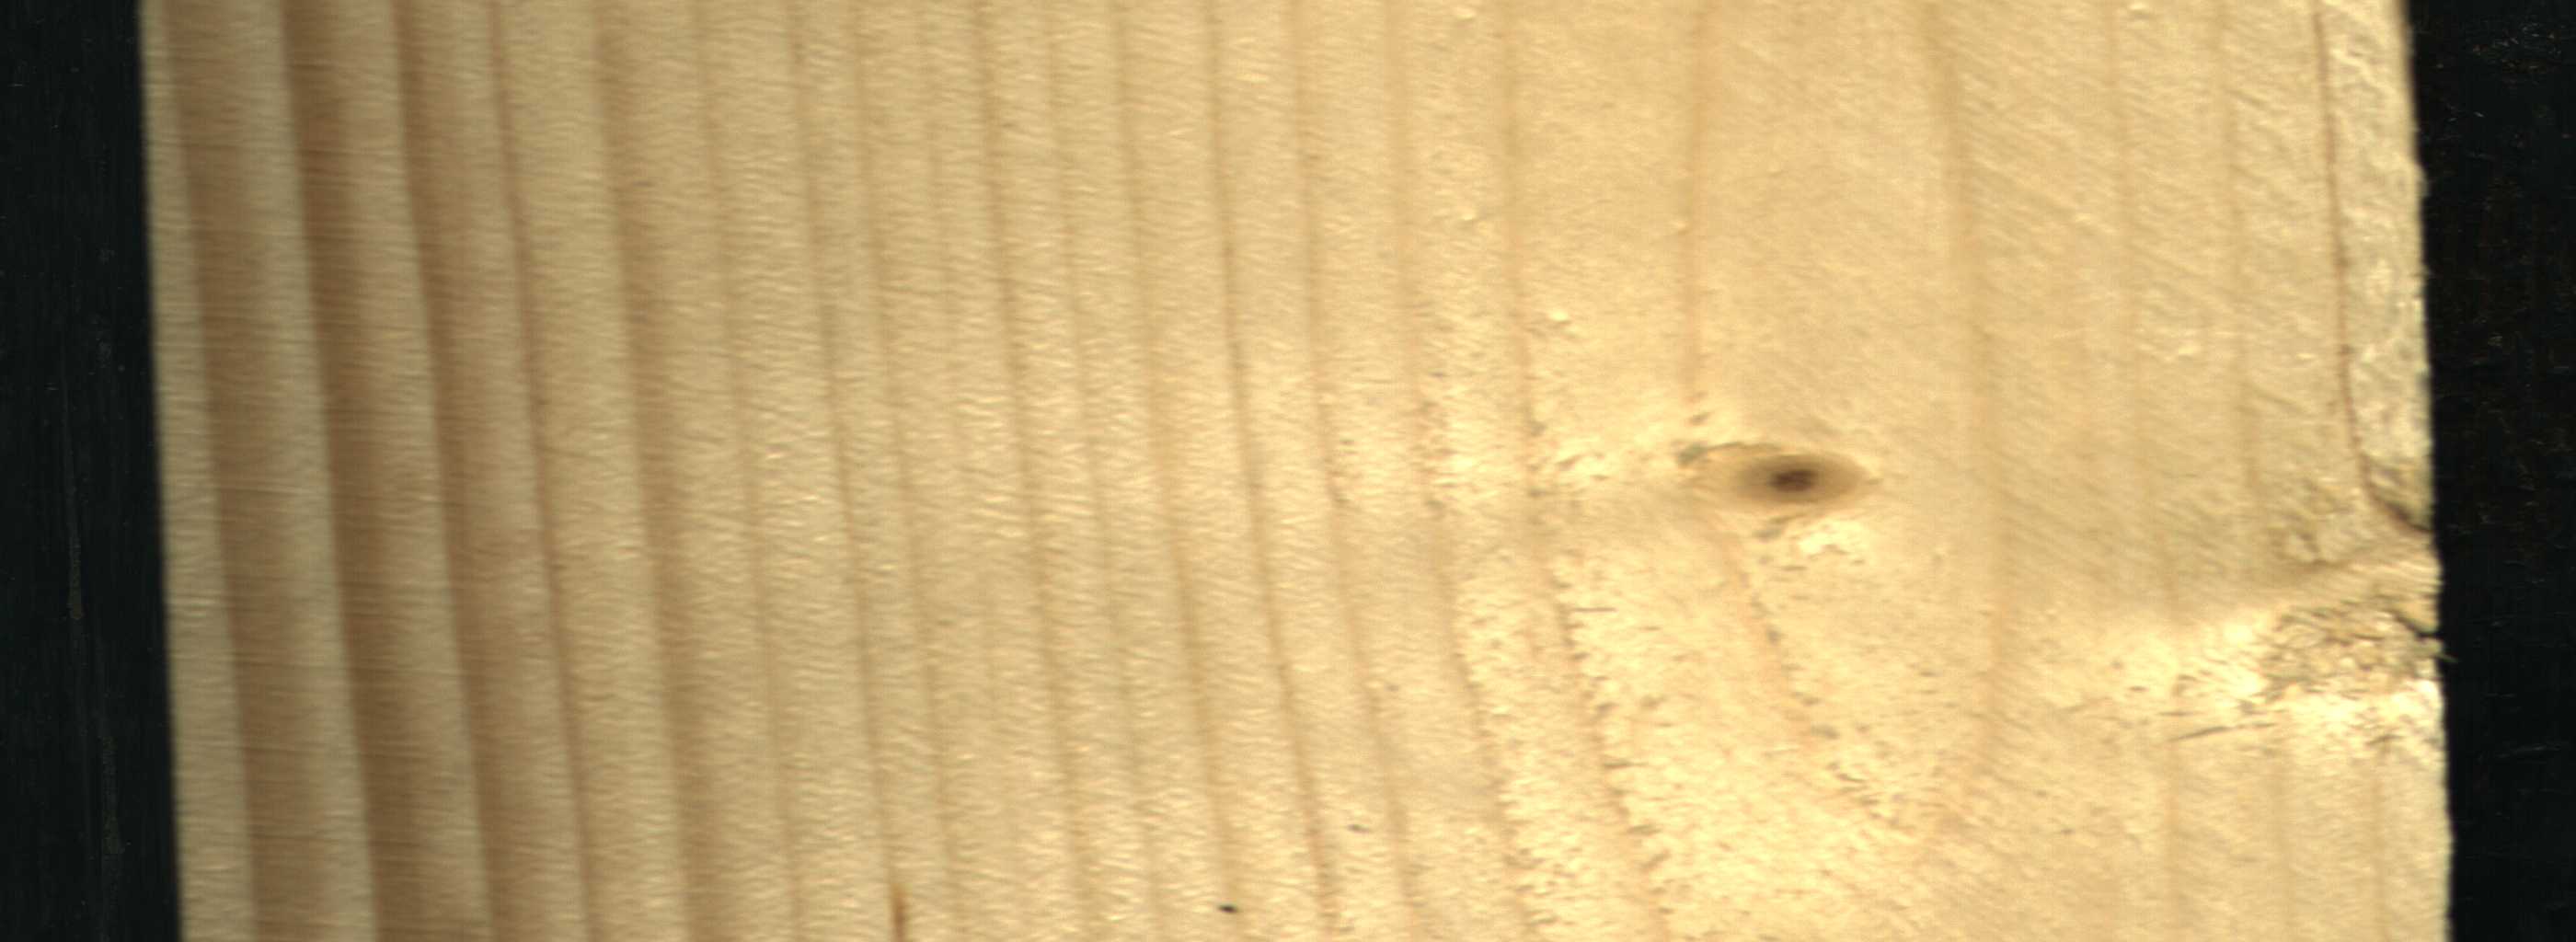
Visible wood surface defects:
Live_Knot